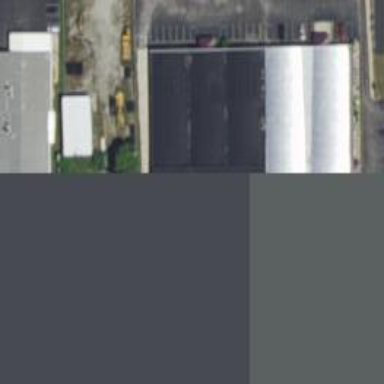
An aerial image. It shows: Parking area.